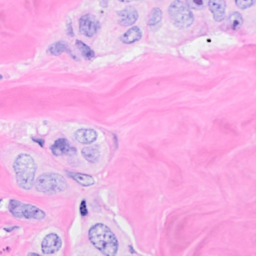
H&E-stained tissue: Breast